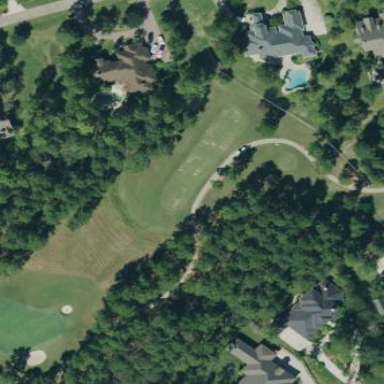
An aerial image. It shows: Grass area designated as golf tee.